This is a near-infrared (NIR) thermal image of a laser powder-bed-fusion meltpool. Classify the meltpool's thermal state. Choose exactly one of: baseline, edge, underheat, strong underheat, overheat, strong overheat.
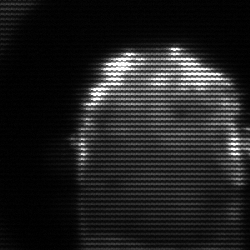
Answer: baseline